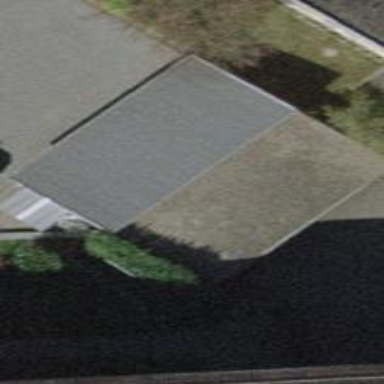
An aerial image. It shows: Group of garages.